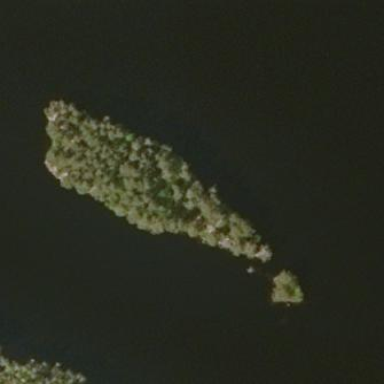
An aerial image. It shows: Island.